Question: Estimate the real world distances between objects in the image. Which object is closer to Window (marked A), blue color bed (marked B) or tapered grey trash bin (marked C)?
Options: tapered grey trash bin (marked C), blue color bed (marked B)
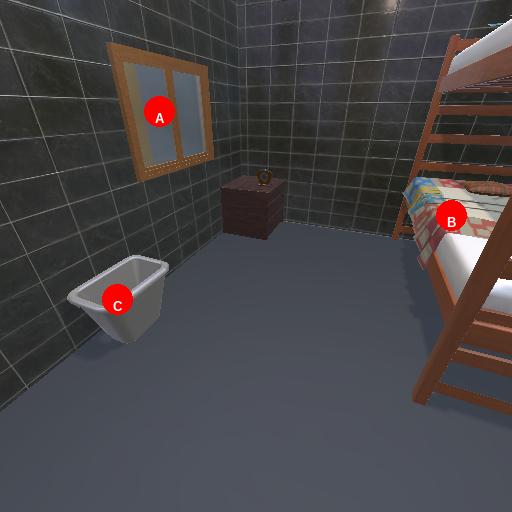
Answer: tapered grey trash bin (marked C)